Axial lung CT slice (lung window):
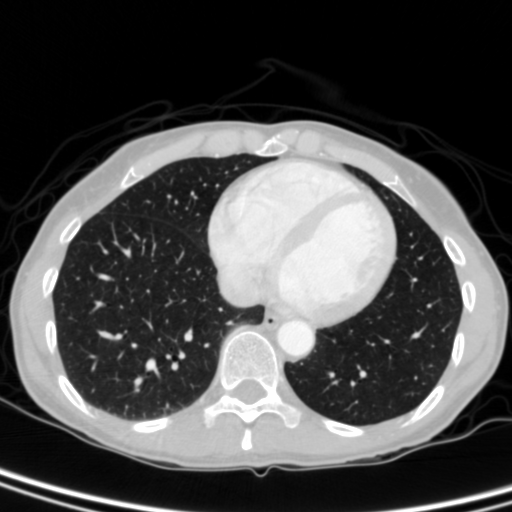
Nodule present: no